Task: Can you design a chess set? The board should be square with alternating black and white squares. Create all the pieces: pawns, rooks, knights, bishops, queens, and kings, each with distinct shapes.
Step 5377:
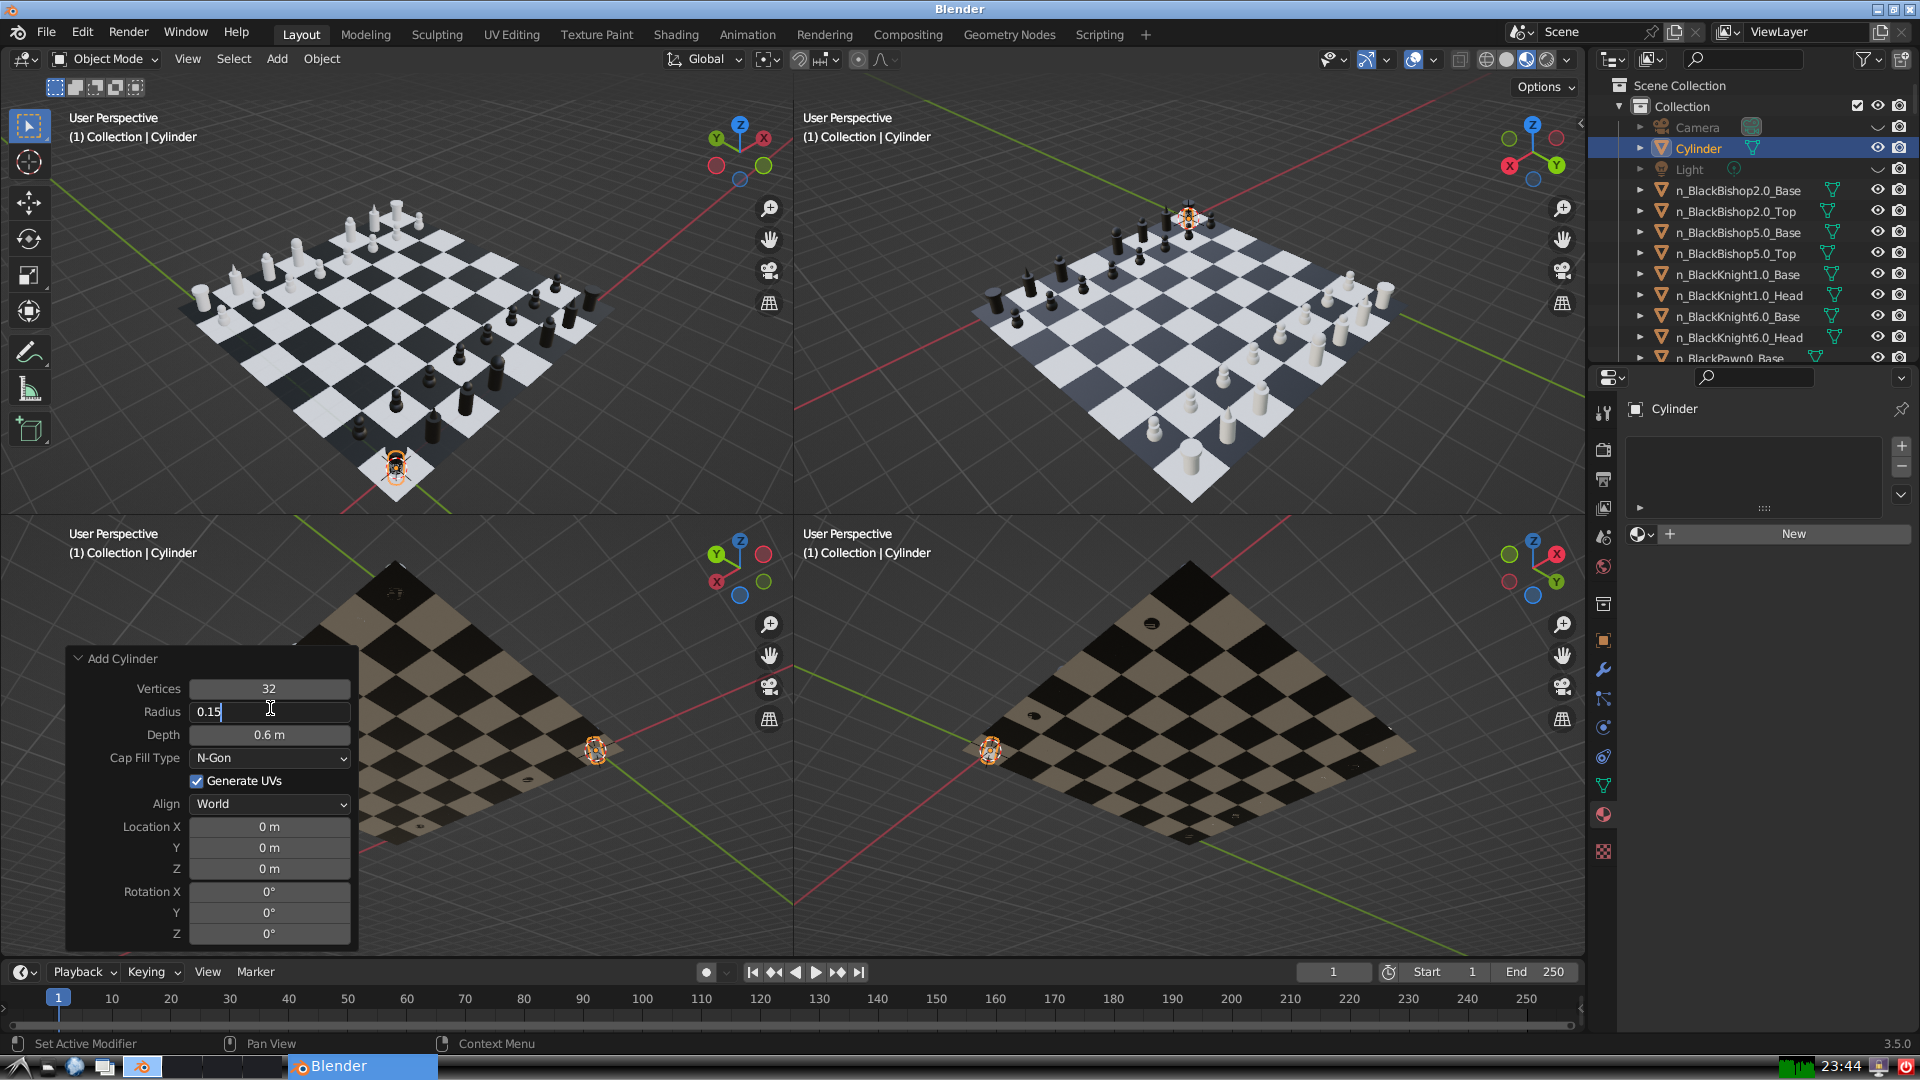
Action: {"key_press": ['Return']}